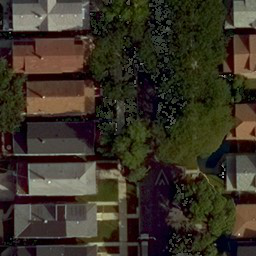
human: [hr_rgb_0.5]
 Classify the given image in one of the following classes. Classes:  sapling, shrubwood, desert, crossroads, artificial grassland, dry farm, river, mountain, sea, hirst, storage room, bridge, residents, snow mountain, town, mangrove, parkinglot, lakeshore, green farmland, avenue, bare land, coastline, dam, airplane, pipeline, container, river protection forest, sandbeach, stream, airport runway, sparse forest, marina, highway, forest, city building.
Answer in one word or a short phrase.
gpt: residents